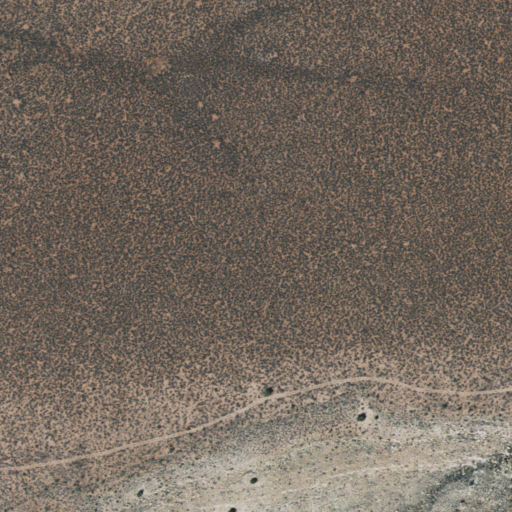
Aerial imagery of cliff(s) in Arizona named Pigeon Point containing only shrub